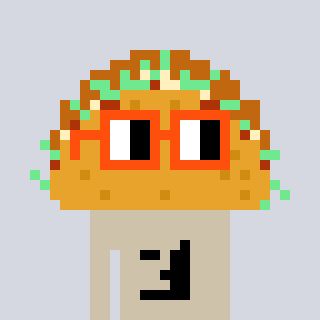
a pixel art character with square orange glasses, a taco-shaped head and a bege-colored body on a cool background